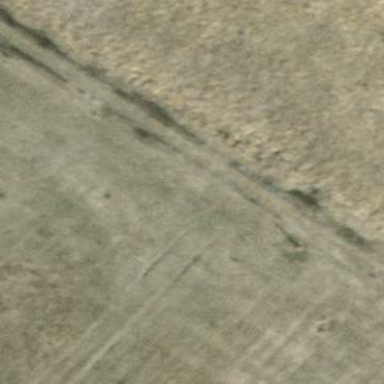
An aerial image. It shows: Gravel track with grade 4 quality.